Interaction volume radius: 10 \u00c5
Interaction volume height: 15 \u00c5
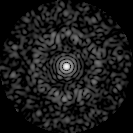
Disorder parameter: 0.7886